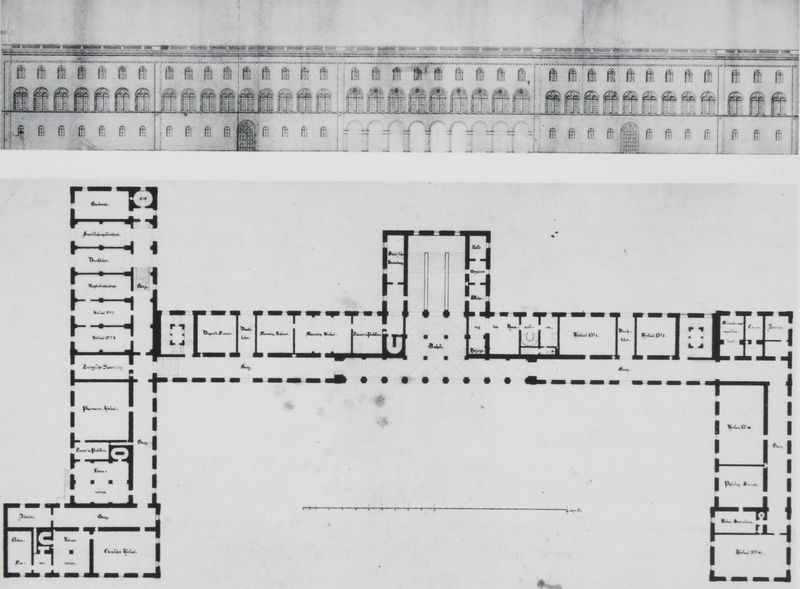
Titel: Universität München, Aufriss und Grundriss
Künstler: Friedrich von Gärtner
Standort: München
Institution: Architekturmuseum der Technischen Universität
Schlagwörter: flügel, weiß, ausschnitt, fenster, grau, schwarz, skizze, straße, säule, säulen, tür, zeichnung, zimmer, dach, gebäude, haus, schloss, masse, architektur, barock, lang, klassizismus, renaissance, balkon, schrift, papier, ansicht, bogen, fassade, gasse, türen, grafik, graphik, linien, hof, platz, rundbogen, querformat, treppe, treppen, stufen, tor, galerie, halle, bögen, punkte, eingang, eingänge, gang, innenhof, burg, bayern, rechteck, münchen, palast, fenstr, draufsicht, zentralperspektive, schwarz-weiss, beschriftung, flur, räume, entwurf, kopie, schema, arkaden, kapitelle, flecken, aussenansicht, portal, tore, fensterreihen, sims, gesims, pforte, mauern, portikus, gärtner, etagen, geschosse, plan, museum, skizzen, louvre, klassik, obergeschoß, stockwerke, zweiteilig, beschreibung, legende, grundriss, palais, aufriss, massangabe, maßstab, fensterachsen, bauplan, gänge, atrium, dreiflügelanlage, enfilade, gesimse, innenräume, treppenaufgang, gebäudeplan, masstab, bezeichnungen, zellen, ludwigsstraße, biforien, doppelfenster, universität, einteilung, ludwig i., landshut, auditorium, fensterung, geäbude, aufgänge, rundbogenstil, friedrich von gärtner, sall, bellevue, hauptgebäude, flure, innhof, zeichnung skizze, geschwister scholl platz, lmu, kellergeschoß, räum,e, profan architektur, enfialen, stadtgebäude, entwird